Question: I need to embed a'SupportMapFragment'in a'Dialog'. This is the best I could think of:
'''
public class SupportMapFragmentDialog extends DialogFragment {
private final SupportMapFragment fragment;
public SupportMapFragmentDialog() {
fragment = new SupportMapFragment();
setTargetFragment(fragment, 1);
}
@Override
public View onCreateView(final LayoutInflater inflater,
final ViewGroup container, final Bundle savedInstanceState) {
return fragment.onCreateView(inflater, container, savedInstanceState);
}
public SupportMapFragment getFragment() {
return fragment;
}
}
'''
However, when I call this:
'''
final SupportMapFragmentDialog dialog = new SupportMapFragmentDialog();
dialog.show(getSupportFragmentManager(), "Historico");
'''
I get this:

What can I do to see the map on the Dialog?
The app has another 'SupportMapFragment' that is working wonders, so it doesn't have anything to do with the configuration.
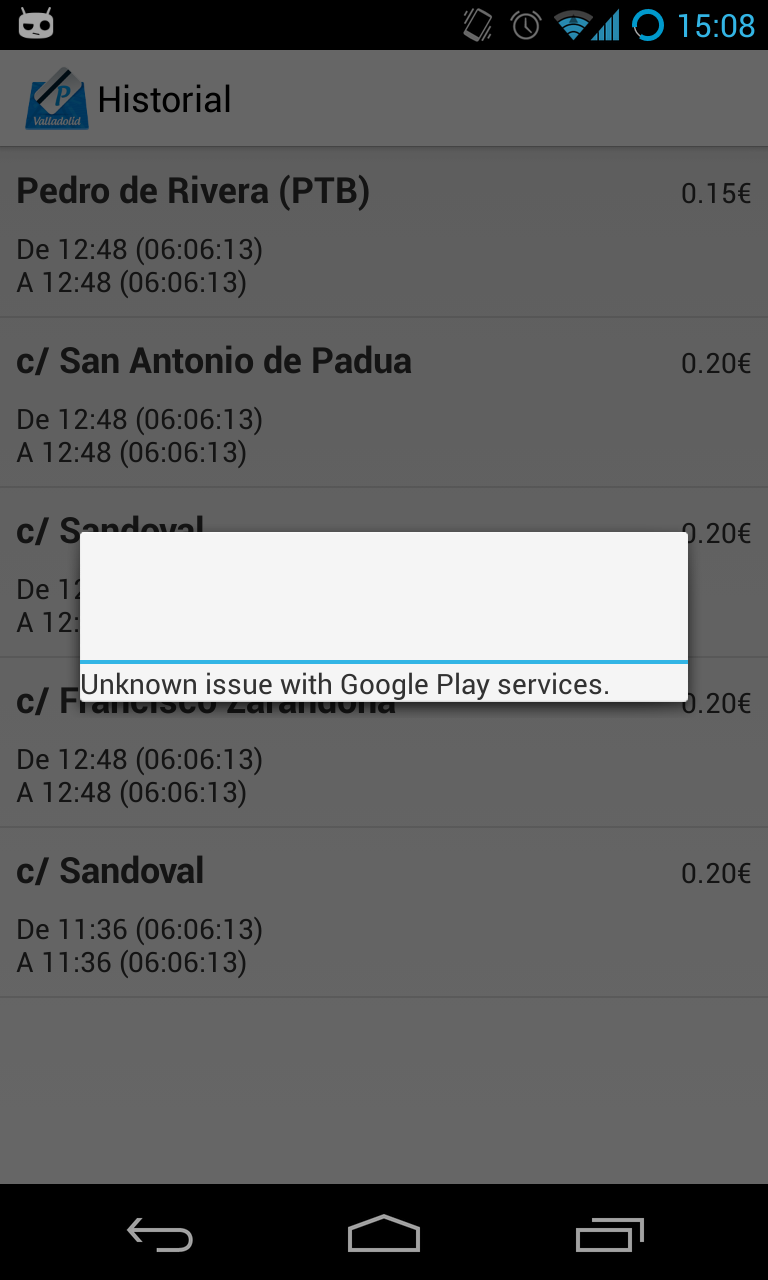
Answer: In the end I ended up using'MapView'in a regular'Dialog'instead of'SupportMapFragment'
This is my code:
'''
final Historico h = adapter.getItem(arg2 - 1);
if (mv.getParent() != null) {
((ViewGroup) mv.getParent()).removeView(mv);
}
final Dialog d = new Dialog(HistorialScreen.this);
d.getWindow().clearFlags(WindowManager.LayoutParams.FLAG_DIM_BEHIND);
d.requestWindowFeature(Window.FEATURE_NO_TITLE);
d.setContentView(mv);
mv.getMap().clear();
mv.getMap().moveCamera(CameraUpdateFactory.newLatLngZoom(h.getPosicion(), 17));
final MarkerOptions options = new MarkerOptions();
options.icon(BitmapDescriptorFactory.defaultMarker(BitmapDescriptorFactory.HUE_CYAN));
options.position(h.getPosicion());
mv.getMap().addMarker(options);
d.show();
'''
And it works as intended.